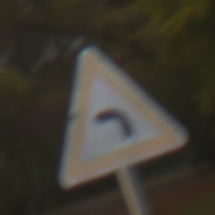
Verkehrszeichen: KurveLinks
Umgebung: Outdoor, Nature
Tageszeit: Midday
Wetter: Overcast
Licht: Natural
Jahreszeit: Autumn
Kontrast: LowContrast